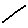
Label: line